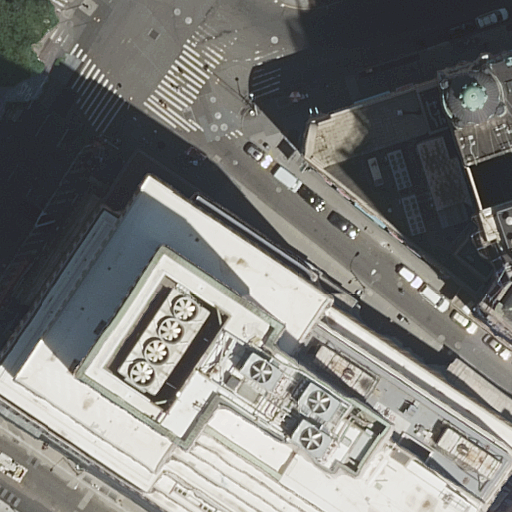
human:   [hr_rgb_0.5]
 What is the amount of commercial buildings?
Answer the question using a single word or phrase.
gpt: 0

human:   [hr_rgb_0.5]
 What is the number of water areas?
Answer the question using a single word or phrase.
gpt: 0

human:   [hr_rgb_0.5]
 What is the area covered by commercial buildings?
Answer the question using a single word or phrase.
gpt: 0m2

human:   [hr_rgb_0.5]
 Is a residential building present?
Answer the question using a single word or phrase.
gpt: yes

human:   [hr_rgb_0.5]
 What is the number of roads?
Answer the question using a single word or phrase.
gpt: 13

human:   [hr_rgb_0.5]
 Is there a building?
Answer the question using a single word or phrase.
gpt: yes

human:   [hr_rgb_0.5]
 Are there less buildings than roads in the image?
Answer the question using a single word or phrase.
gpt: yes

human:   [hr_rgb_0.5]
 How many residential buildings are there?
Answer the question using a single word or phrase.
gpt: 4

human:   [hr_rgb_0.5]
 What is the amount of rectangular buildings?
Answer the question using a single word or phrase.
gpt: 1

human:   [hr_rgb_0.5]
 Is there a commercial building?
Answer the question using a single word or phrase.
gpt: no

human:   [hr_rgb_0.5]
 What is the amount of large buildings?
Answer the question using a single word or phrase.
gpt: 2

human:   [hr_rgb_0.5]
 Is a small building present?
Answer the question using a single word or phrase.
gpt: yes

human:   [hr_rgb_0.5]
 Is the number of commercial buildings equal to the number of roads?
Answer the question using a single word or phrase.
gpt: no

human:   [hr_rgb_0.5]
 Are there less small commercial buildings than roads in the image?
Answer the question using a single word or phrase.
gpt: yes

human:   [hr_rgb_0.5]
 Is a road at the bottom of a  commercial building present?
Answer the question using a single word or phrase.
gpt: no

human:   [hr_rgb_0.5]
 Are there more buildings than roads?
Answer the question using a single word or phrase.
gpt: no

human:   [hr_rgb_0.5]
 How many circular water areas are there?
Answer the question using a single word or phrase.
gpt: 0

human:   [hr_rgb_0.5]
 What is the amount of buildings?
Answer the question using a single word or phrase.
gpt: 4

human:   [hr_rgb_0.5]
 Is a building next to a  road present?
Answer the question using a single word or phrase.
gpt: yes

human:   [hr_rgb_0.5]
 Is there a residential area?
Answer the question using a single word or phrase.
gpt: no

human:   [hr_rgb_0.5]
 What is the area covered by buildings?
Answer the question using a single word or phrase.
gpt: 5389m2

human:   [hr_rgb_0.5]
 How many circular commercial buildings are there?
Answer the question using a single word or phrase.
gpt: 0

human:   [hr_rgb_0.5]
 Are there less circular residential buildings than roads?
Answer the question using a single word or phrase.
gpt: yes

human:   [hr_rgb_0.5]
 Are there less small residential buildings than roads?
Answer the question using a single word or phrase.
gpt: yes

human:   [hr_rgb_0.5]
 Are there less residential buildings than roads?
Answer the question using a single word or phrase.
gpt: yes

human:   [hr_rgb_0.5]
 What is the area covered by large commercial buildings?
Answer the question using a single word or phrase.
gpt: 0m2

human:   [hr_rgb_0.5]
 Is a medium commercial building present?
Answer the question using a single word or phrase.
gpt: no

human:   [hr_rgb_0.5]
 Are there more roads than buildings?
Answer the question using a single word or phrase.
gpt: yes

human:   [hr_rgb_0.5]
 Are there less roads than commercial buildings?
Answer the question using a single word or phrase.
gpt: no

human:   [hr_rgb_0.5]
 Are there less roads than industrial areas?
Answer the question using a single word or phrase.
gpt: no

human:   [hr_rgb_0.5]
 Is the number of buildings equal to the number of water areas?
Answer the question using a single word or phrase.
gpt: no

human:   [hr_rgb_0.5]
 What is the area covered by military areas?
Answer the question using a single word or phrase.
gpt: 0m2

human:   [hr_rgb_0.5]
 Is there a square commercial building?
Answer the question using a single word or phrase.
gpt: no

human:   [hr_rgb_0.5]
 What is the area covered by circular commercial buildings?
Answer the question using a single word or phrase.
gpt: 0m2

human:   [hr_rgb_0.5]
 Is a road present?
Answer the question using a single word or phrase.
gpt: yes

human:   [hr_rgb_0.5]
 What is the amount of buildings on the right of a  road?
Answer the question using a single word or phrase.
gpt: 3

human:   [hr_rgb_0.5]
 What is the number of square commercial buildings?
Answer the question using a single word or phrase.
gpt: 0

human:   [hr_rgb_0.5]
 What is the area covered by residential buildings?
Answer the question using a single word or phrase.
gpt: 5389m2

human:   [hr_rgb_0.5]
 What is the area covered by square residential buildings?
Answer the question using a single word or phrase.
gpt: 0m2

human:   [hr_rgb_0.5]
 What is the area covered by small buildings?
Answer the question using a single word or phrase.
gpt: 35m2

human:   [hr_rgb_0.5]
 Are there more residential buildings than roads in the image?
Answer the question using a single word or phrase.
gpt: no

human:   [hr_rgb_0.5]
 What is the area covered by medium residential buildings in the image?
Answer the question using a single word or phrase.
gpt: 299m2

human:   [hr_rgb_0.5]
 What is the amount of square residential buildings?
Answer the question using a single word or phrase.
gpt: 0

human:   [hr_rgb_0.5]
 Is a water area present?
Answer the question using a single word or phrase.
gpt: no

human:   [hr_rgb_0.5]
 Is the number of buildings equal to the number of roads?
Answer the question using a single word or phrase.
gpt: no

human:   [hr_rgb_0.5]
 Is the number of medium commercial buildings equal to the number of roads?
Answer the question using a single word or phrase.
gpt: no

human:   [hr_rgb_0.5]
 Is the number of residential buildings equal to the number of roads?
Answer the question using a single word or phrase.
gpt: no

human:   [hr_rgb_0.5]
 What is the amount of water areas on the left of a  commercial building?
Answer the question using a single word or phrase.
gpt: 0

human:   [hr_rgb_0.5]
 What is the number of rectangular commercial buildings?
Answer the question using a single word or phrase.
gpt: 0

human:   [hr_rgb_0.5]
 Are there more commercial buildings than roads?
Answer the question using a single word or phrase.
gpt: no

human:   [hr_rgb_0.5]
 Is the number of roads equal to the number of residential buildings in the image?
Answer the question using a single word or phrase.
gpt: no

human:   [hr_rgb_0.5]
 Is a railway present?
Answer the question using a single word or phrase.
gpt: no

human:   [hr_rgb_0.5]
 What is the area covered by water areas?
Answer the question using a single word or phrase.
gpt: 0m2

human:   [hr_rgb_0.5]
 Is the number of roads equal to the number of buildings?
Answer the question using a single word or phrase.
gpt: no

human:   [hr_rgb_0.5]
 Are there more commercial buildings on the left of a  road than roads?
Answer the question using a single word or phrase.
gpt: no

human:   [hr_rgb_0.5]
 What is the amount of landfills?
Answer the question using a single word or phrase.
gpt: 0

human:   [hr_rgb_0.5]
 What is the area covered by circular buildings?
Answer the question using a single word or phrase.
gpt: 0m2

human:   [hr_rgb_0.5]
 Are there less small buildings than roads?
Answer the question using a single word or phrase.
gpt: yes

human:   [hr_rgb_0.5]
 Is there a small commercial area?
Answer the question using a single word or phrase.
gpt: no

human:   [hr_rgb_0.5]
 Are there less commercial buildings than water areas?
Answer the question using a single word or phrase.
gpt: no

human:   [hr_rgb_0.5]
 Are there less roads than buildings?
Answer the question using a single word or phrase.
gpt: no

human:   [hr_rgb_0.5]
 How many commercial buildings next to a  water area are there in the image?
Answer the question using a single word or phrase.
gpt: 0

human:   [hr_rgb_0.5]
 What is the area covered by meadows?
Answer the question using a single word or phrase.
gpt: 0m2

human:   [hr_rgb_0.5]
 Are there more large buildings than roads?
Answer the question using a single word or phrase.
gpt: no